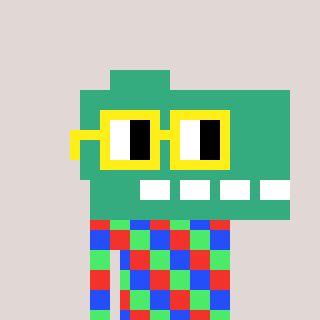
a pixel art character with square yellow glasses, a dino-shaped head and a orange-colored body on a warm background